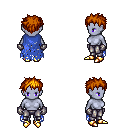
a pixel art fantasy rpg character, female body template, dark elf, purple skin, blue tattered cape, metal pants, dark blonde bedhead hairstyle, metal gloves, gold boots, four views (front, back, left, right), 2x2 character sprite sheet, small pixel art, hard edges, no anti-aliasing